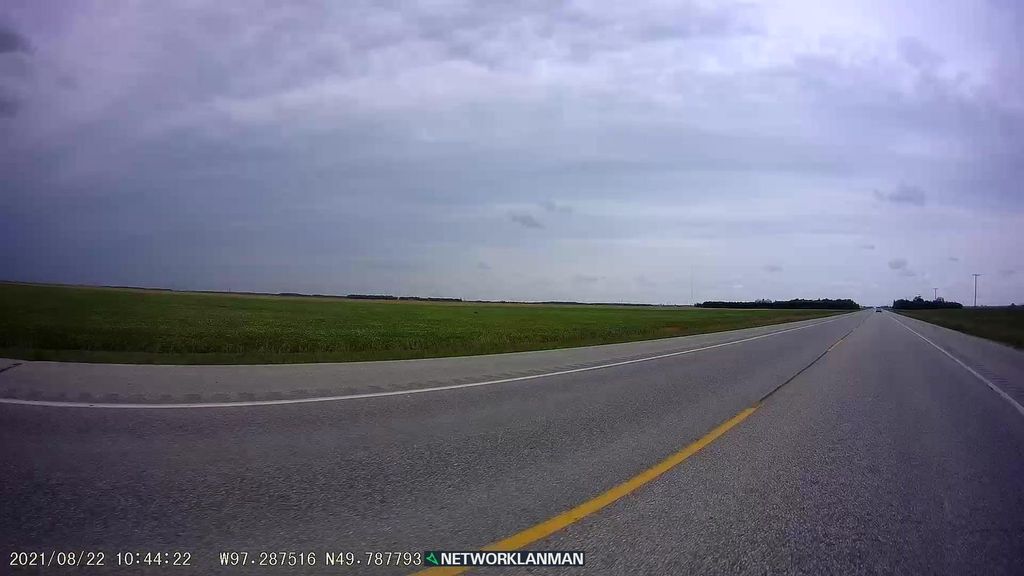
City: winnipeg